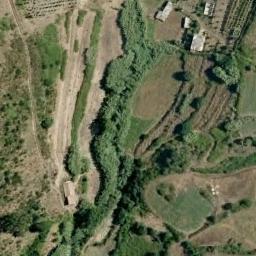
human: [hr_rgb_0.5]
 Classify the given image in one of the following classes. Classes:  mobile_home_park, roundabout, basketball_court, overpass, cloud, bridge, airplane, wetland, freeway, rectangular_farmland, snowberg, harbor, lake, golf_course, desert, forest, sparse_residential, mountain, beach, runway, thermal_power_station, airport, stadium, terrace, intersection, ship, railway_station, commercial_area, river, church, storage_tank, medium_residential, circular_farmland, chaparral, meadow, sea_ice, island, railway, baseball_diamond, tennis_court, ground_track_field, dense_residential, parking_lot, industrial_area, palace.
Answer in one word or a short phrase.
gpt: terrace